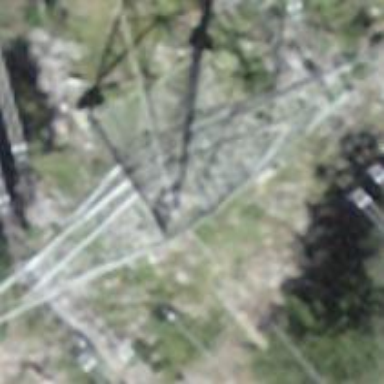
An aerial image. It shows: Power tower.